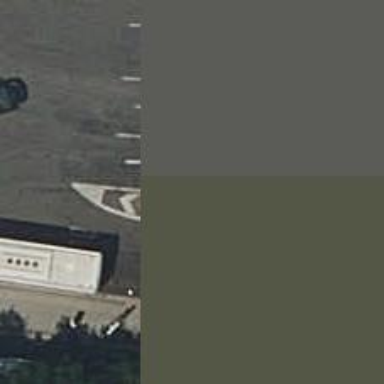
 serving as platform for public transportation."